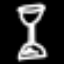
Label: hourglass